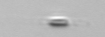
Label: Bacillariophyceae